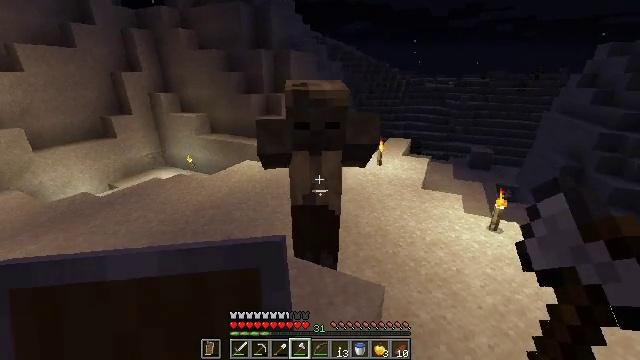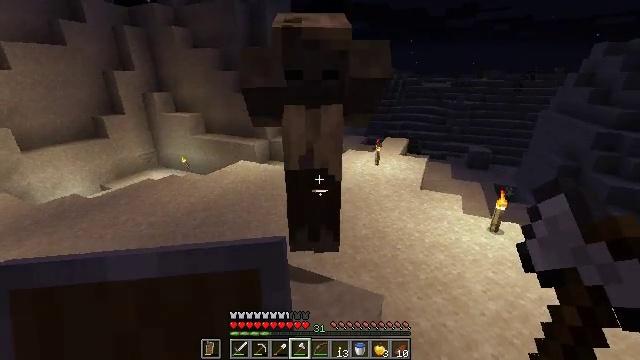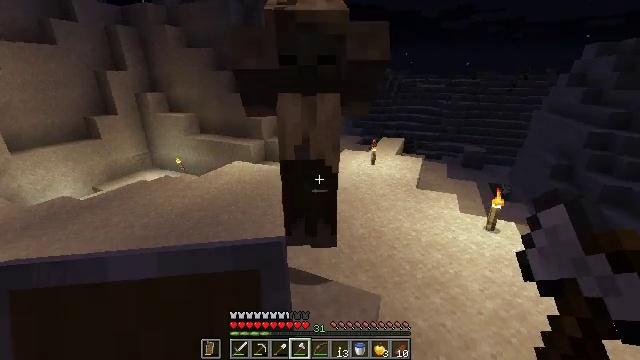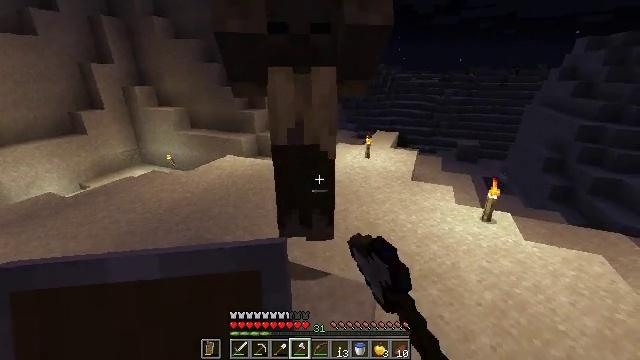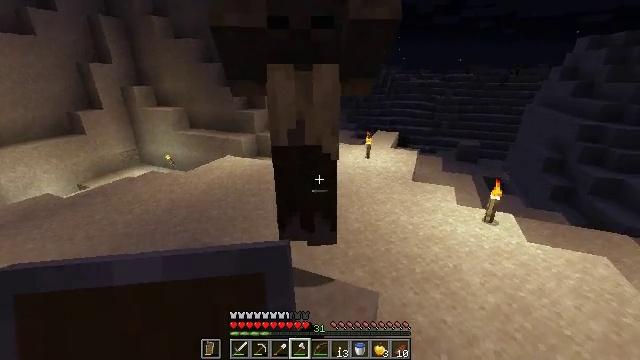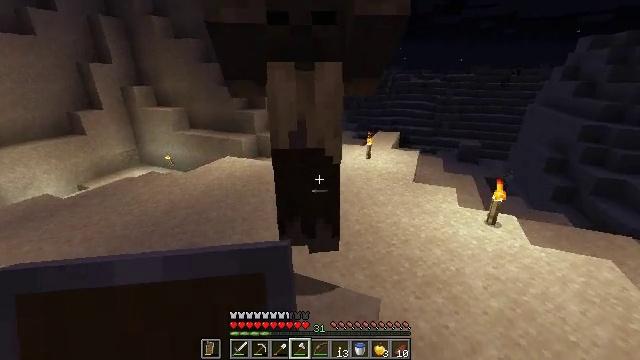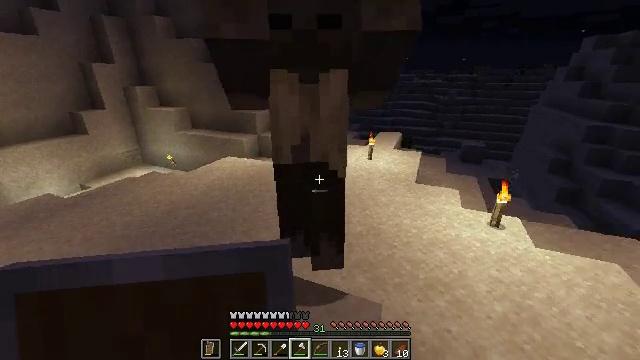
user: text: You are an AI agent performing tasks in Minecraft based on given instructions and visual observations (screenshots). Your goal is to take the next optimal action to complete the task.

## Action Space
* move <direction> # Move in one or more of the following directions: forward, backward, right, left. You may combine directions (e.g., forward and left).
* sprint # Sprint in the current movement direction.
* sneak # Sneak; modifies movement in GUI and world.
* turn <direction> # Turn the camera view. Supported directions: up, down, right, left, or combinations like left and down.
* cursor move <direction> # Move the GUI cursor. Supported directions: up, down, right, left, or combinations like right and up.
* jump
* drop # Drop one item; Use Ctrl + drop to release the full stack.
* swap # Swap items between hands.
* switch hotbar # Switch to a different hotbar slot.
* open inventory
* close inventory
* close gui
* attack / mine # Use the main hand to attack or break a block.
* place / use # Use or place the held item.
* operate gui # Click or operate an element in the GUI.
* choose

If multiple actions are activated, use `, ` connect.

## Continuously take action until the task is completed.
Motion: motion action
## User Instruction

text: Eliminate mobs.
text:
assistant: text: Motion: no_op
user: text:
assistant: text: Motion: attack / mine
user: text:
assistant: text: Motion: turn right, attack / mine
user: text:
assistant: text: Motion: attack / mine
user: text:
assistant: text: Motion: attack / mine
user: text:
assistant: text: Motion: no_op
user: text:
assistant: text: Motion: no_op